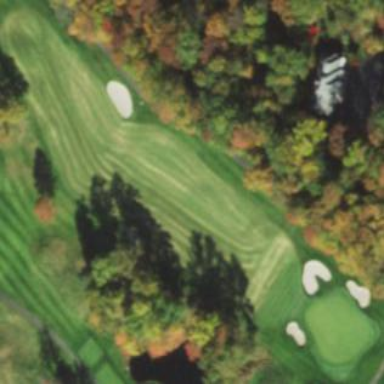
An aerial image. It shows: Golf fairway surrounded by grass.